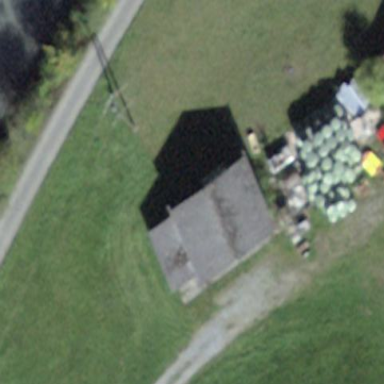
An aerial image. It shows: Rural barn.